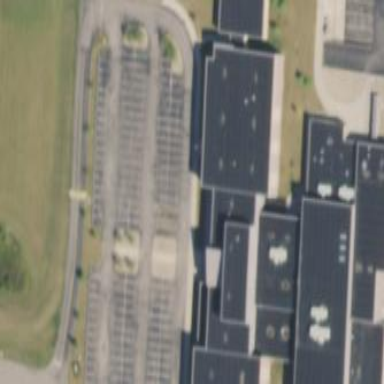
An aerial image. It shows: School building.